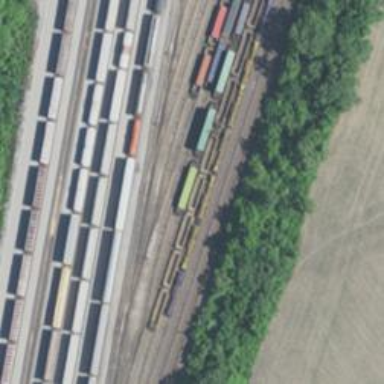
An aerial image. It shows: Railway yard in service.